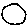
Label: circle